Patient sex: M
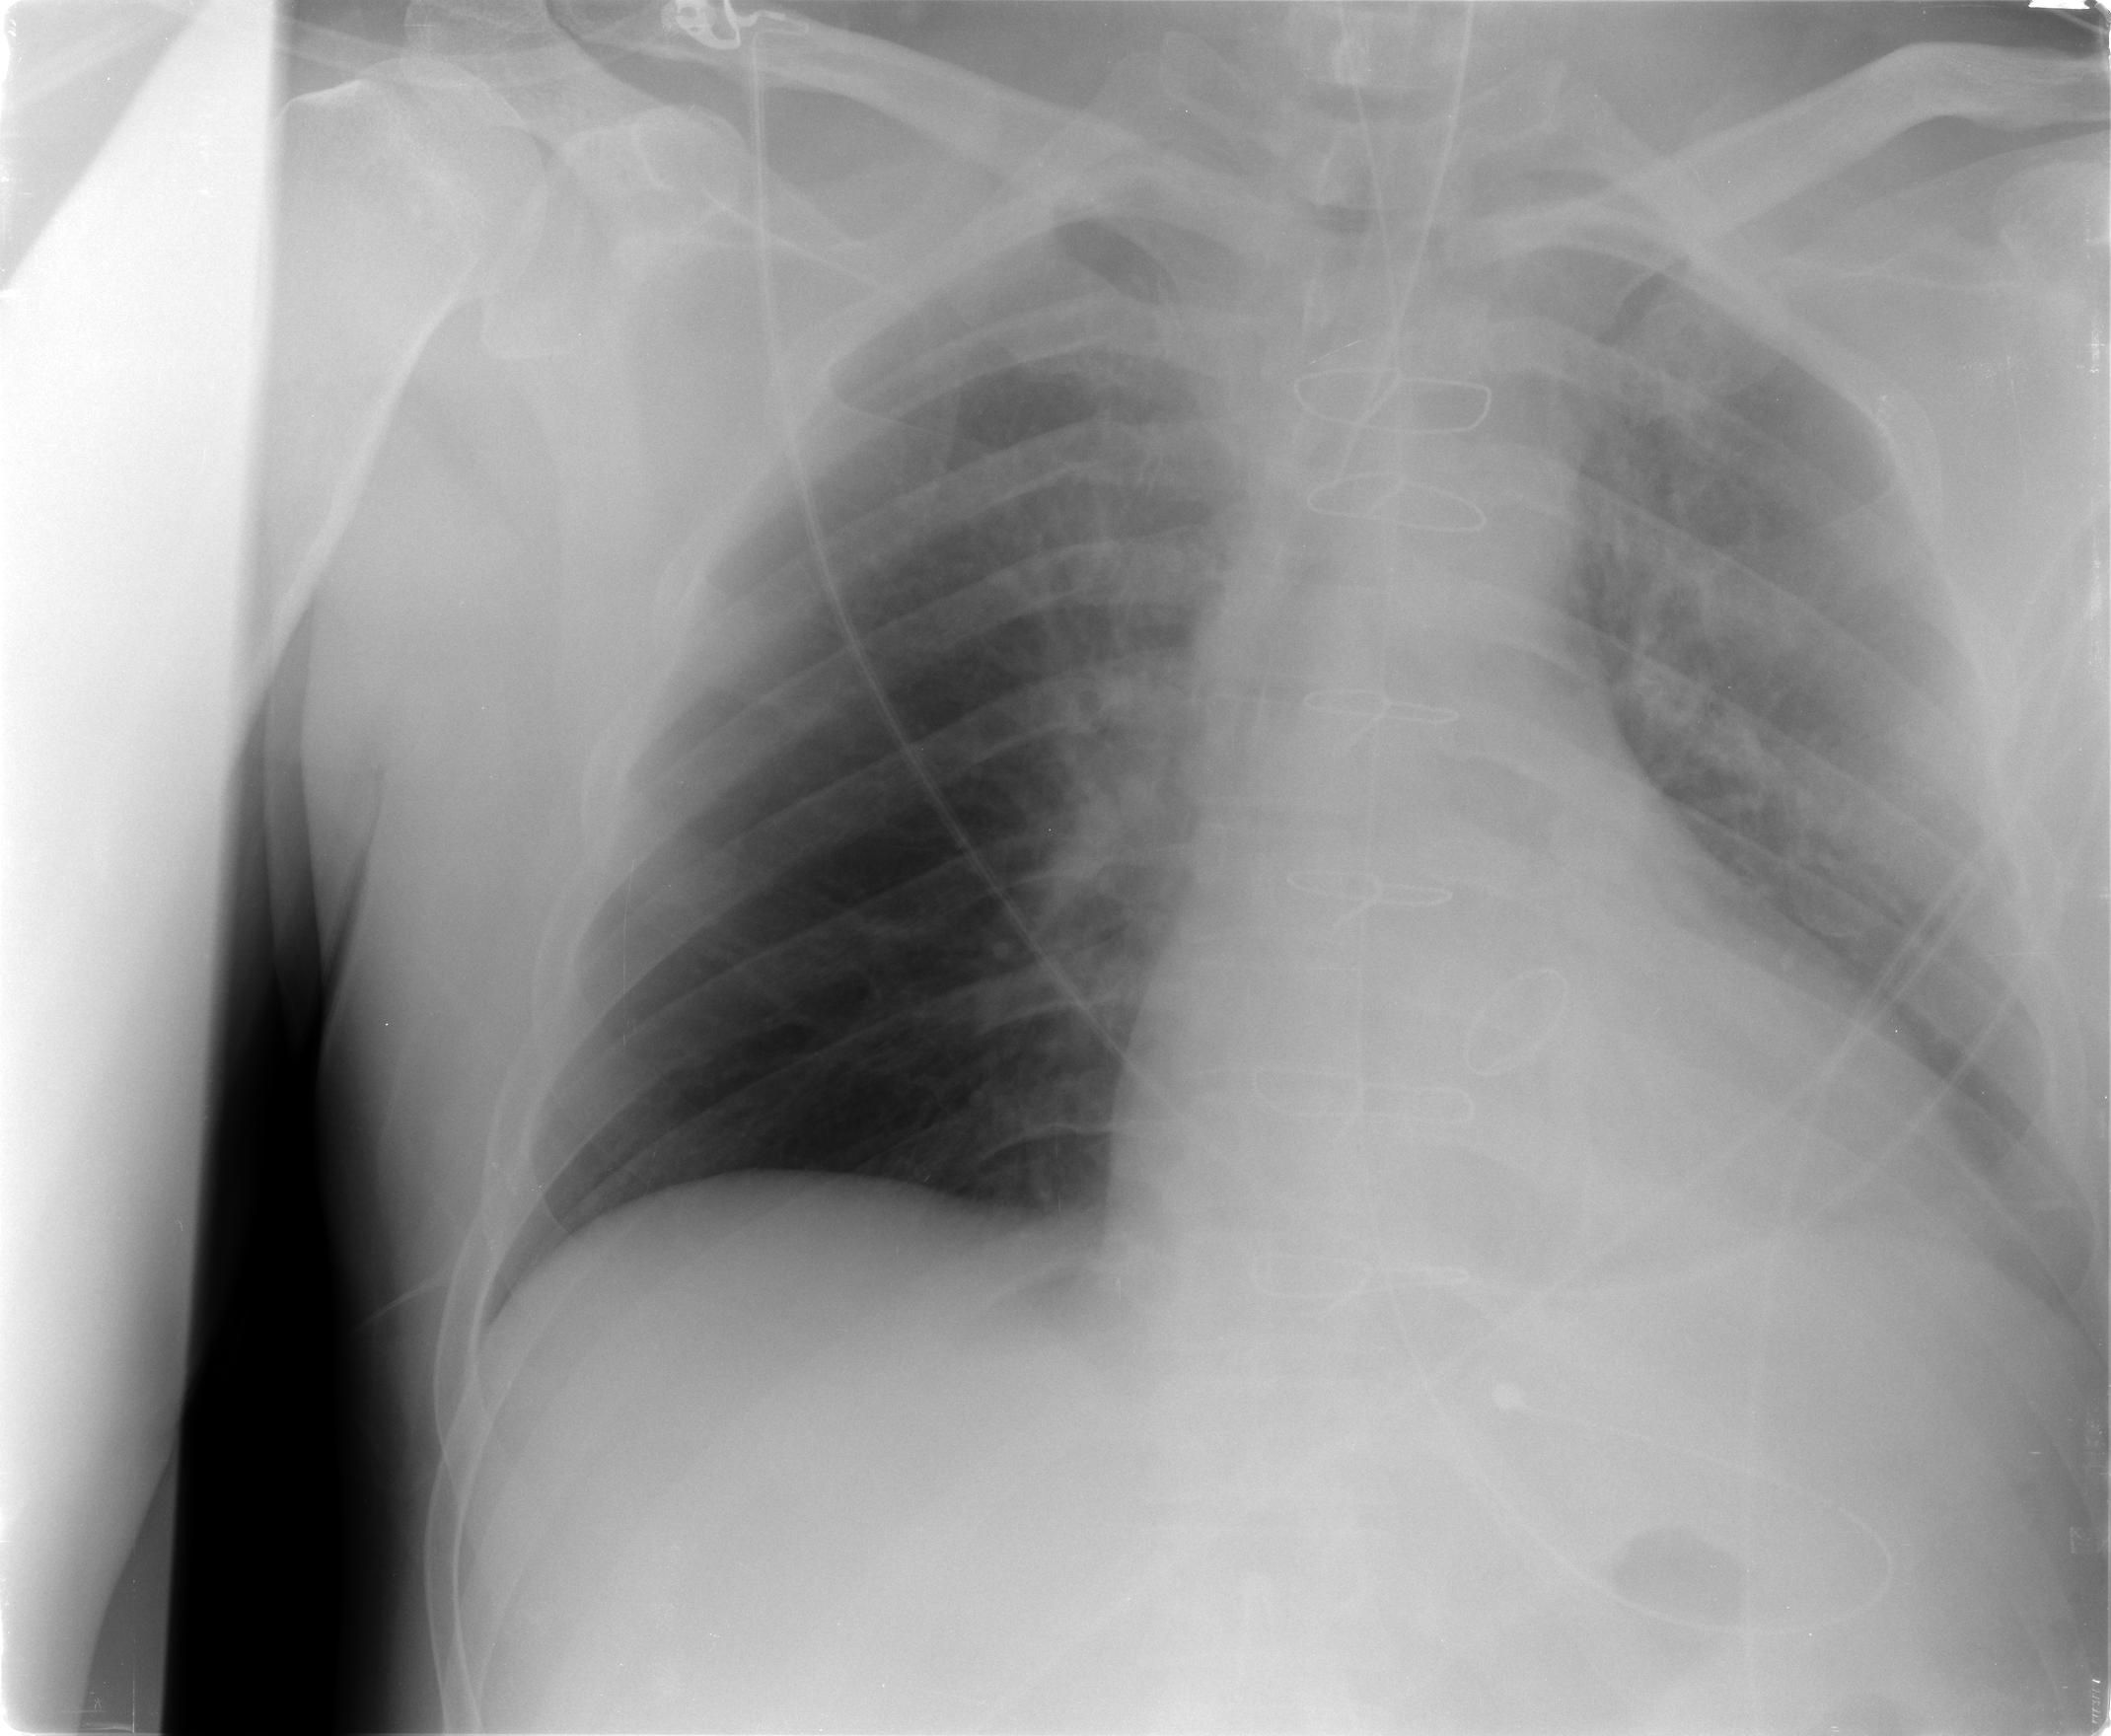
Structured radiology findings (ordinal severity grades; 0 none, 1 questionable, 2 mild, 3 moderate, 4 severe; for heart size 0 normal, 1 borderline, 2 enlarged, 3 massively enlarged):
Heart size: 2
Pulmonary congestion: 1
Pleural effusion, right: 0
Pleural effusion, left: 0
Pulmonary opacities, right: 2
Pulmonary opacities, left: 3
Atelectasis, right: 1
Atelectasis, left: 1